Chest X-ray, AP view. Patient: 36 years old, sex F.
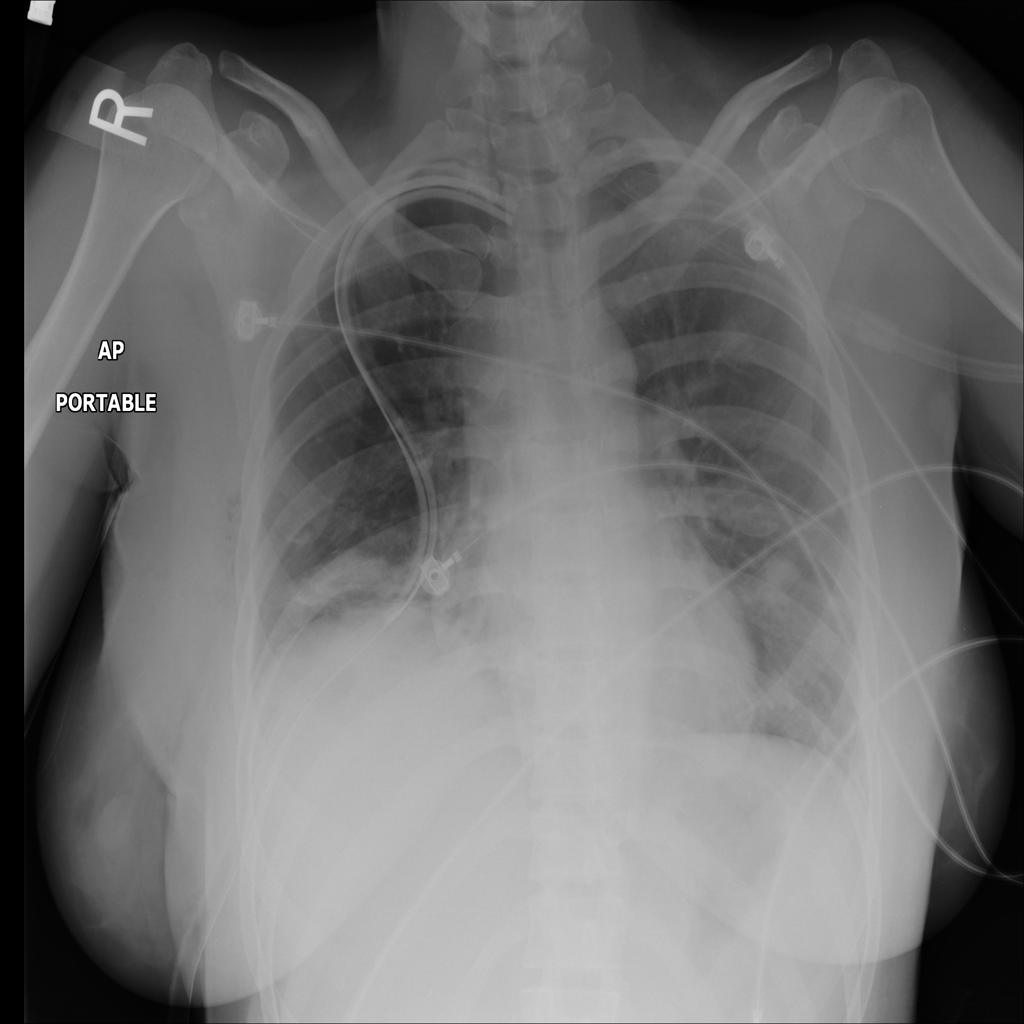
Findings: Atelectasis, Emphysema